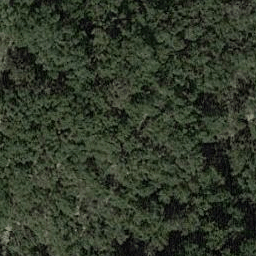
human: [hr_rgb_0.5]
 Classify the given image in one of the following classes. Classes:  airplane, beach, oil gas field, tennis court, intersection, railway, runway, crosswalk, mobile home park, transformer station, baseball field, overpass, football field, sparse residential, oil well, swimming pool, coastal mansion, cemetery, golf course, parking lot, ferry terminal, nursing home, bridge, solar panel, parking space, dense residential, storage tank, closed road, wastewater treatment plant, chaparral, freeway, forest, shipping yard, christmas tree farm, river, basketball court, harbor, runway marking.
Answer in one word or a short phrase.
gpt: forest